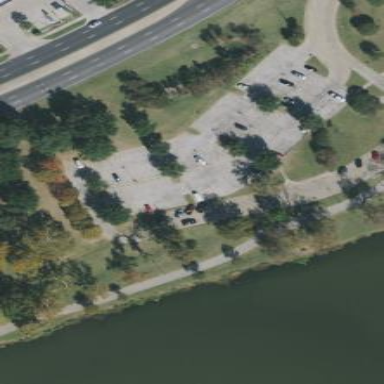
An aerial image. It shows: Parking area with surface.